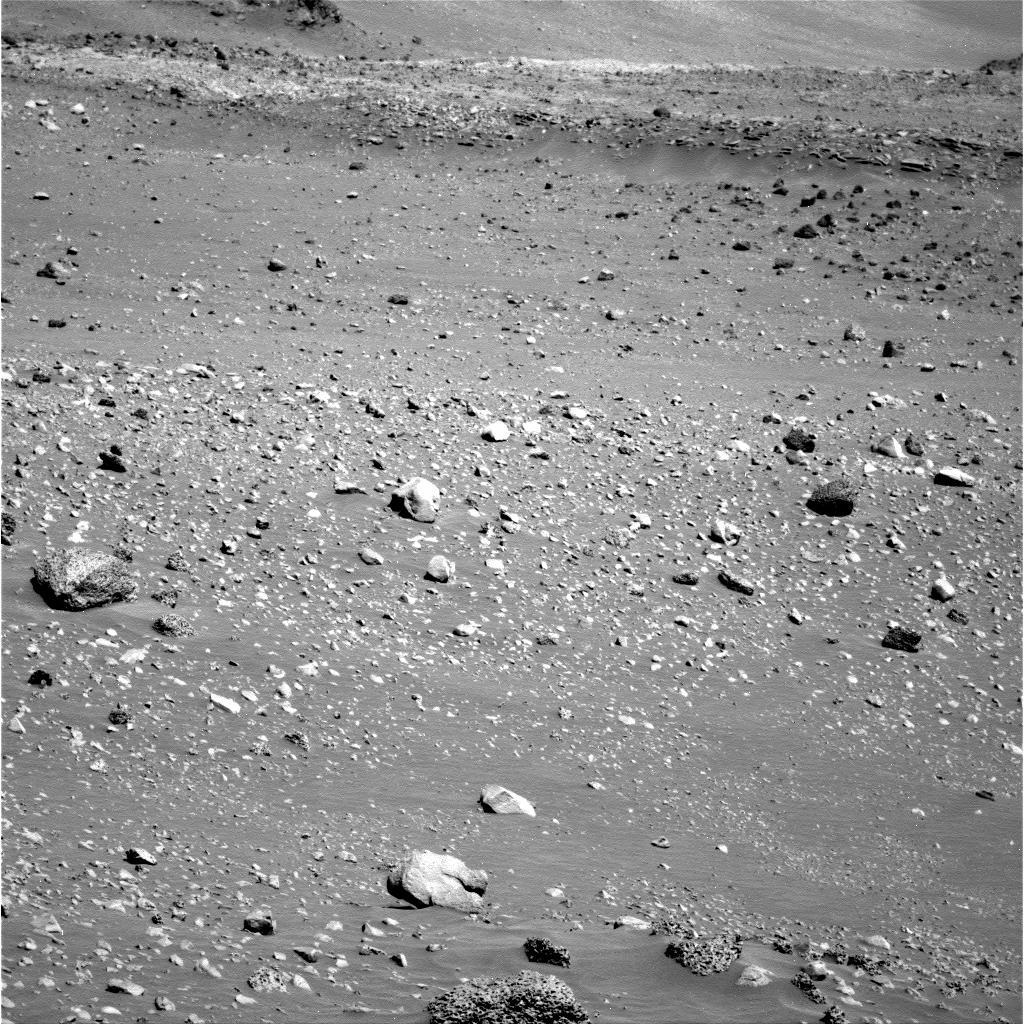
Terrain classes present: Gravel / Sand / Soil, Rock, Shadow